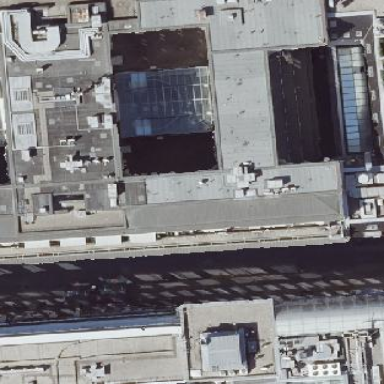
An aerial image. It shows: Close-up view of roof part of building.